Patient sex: F
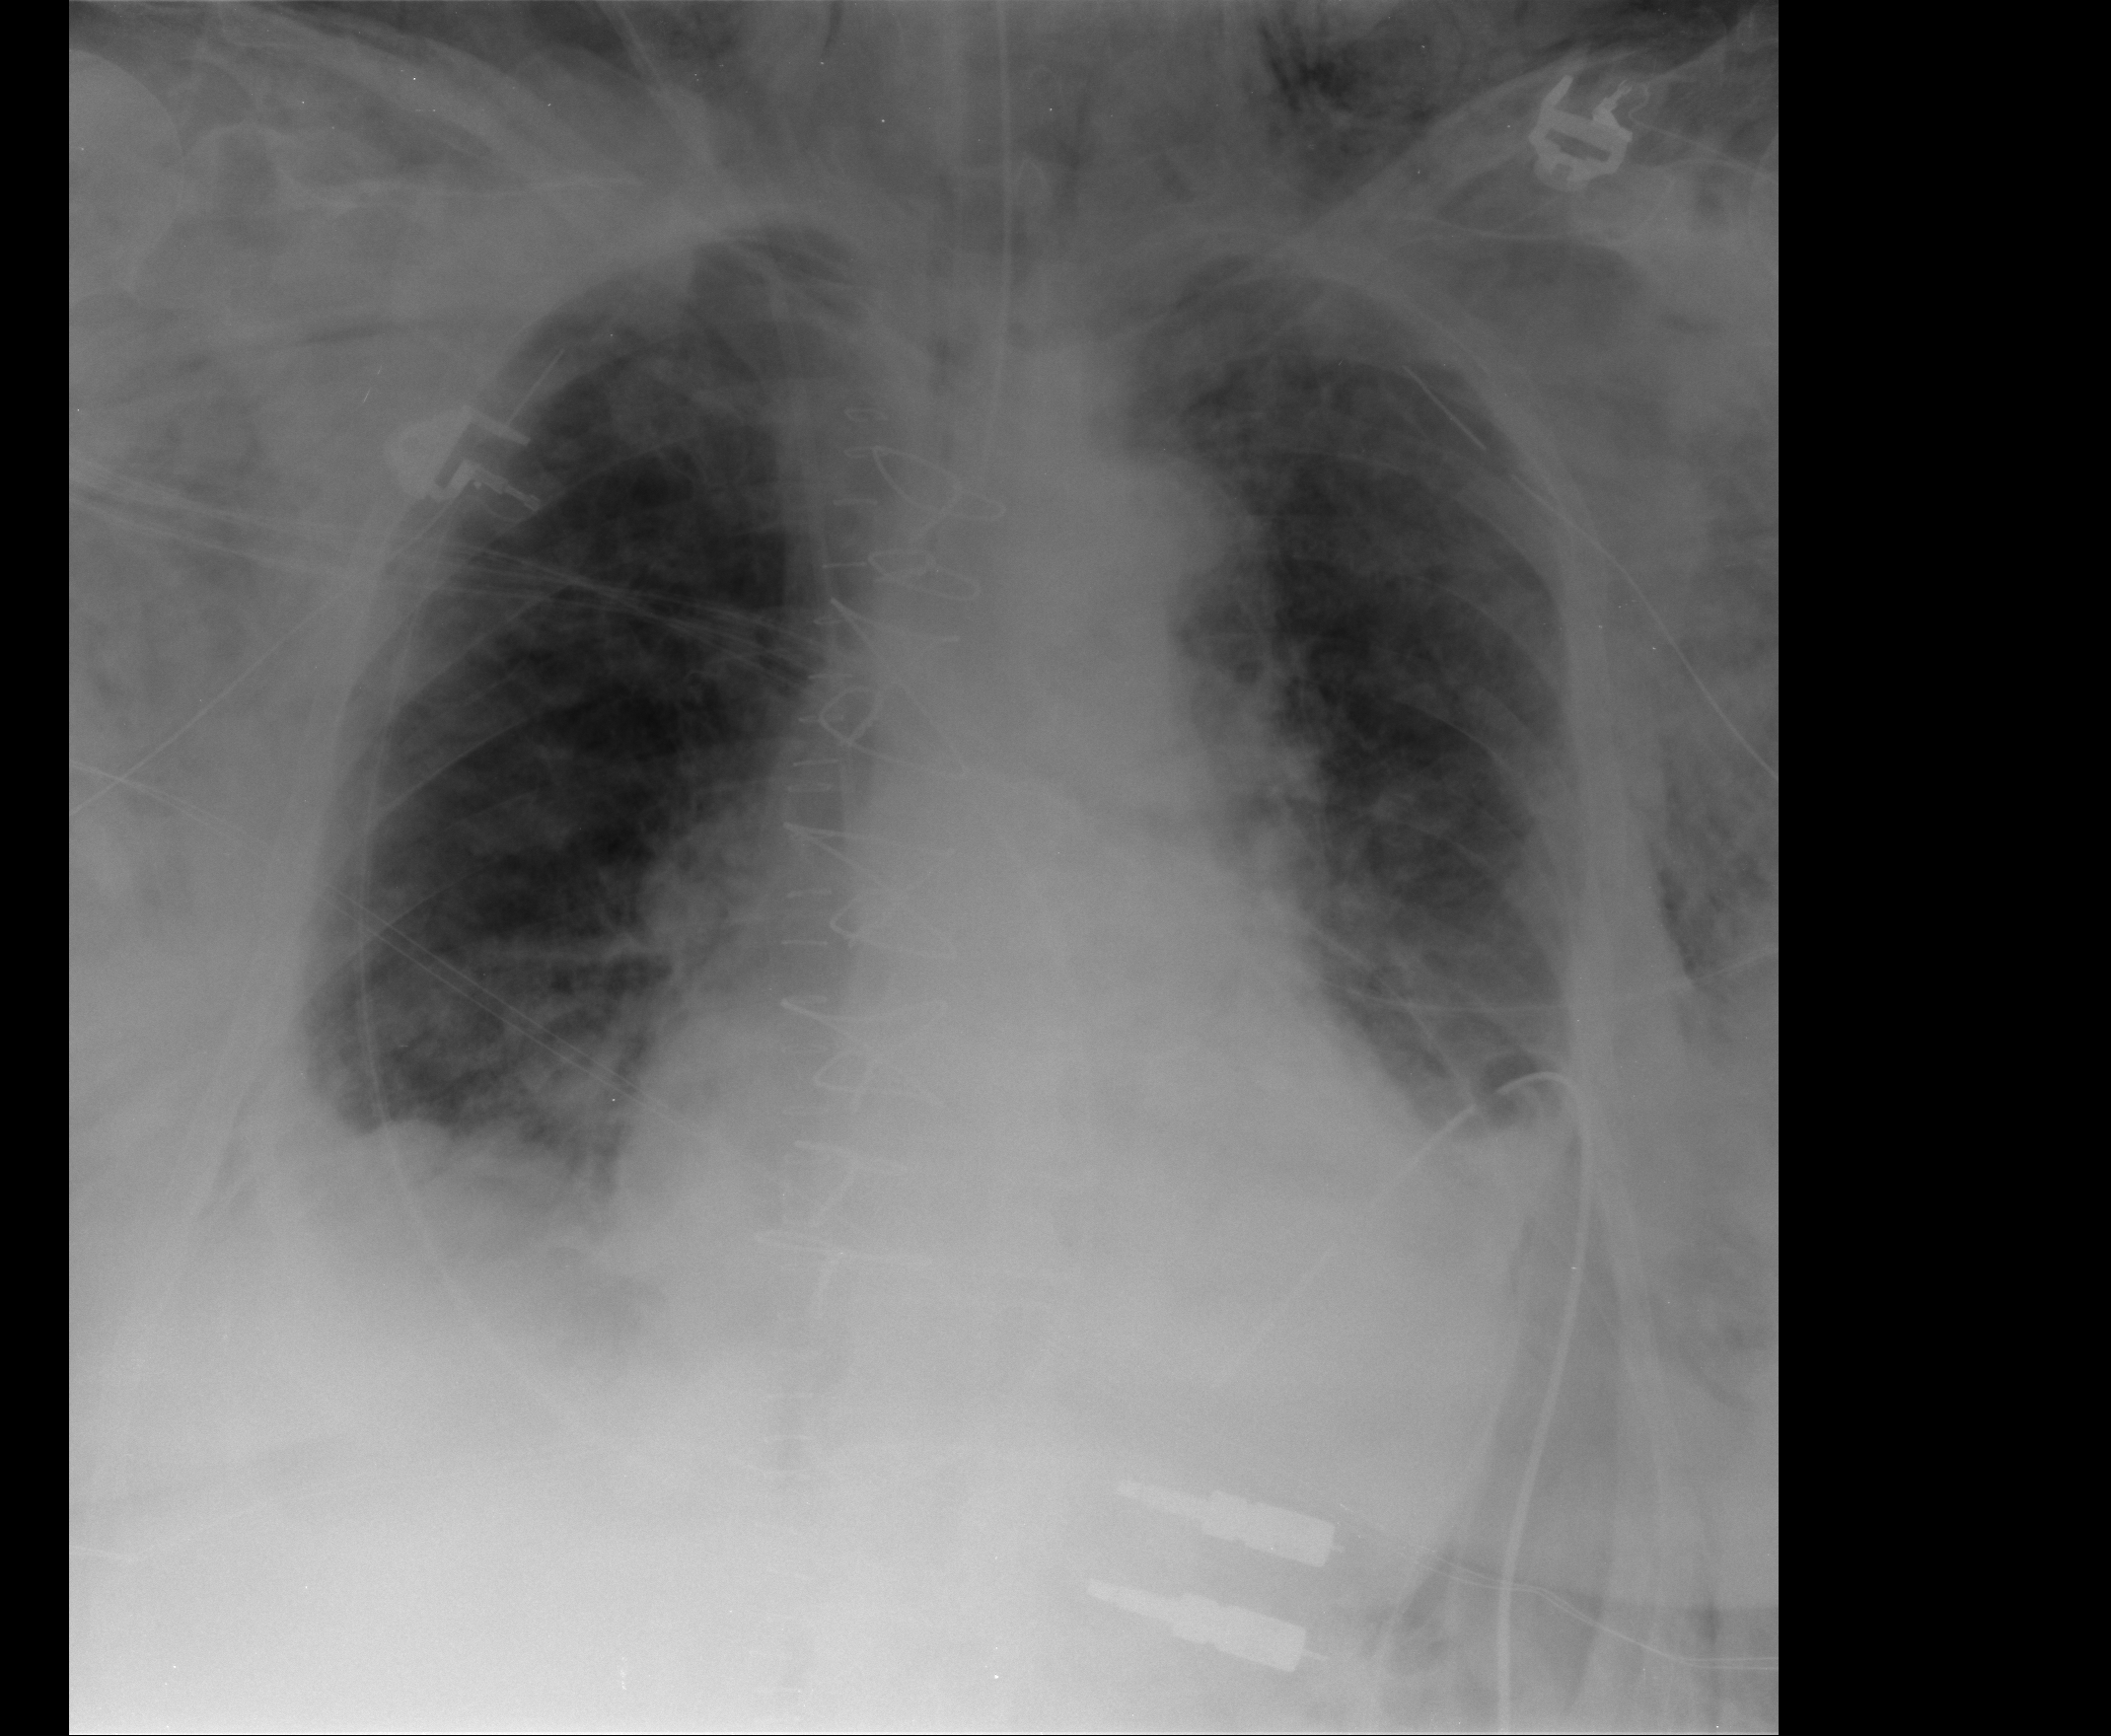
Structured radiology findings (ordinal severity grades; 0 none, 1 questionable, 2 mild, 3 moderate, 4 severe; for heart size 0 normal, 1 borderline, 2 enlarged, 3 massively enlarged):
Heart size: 2
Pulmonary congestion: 2
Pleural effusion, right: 2
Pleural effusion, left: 2
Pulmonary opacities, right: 3
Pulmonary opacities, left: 0
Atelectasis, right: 3
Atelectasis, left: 2